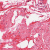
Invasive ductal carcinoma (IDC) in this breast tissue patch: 0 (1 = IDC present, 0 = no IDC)